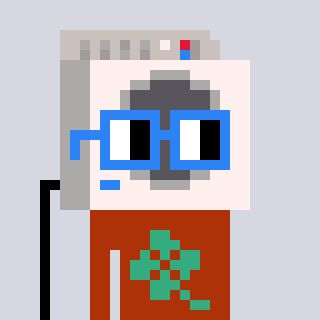
a pixel art character with square blue glasses, a washing machine-shaped head and a hotbrown-colored body on a cool background